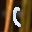
Label: 1